Interaction volume radius: 10 \u00c5
Interaction volume height: 15 \u00c5
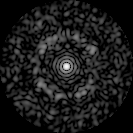
Disorder parameter: 0.8195